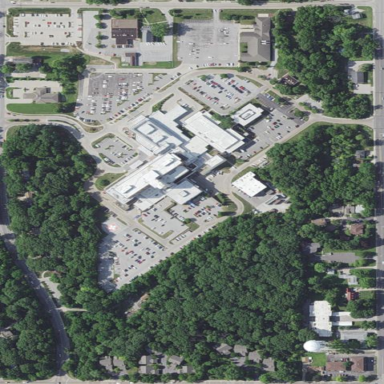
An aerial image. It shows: Hospital providing healthcare services.